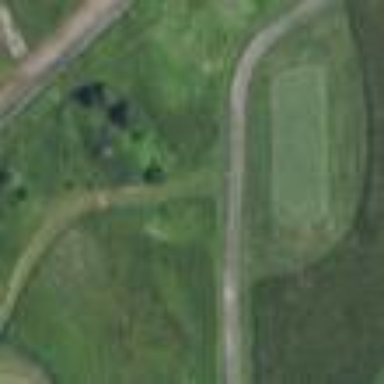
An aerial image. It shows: Rough area in golf course.